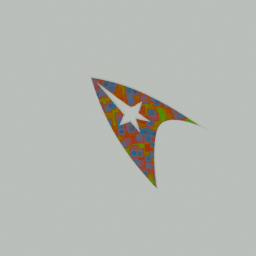
Label: decoration